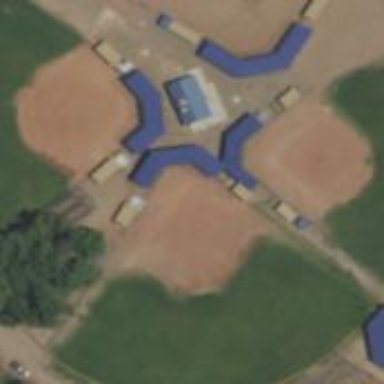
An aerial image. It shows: Baseball pitch for leisure land.